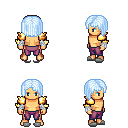
a pixel art fantasy rpg character, male body template, human, tanned skin, gold arm armor, magenta pants, white cyan pageboy hairstyle, white cloth bandages, white slippers, four views (front, back, left, right), 2x2 character sprite sheet, small pixel art, hard edges, no anti-aliasing